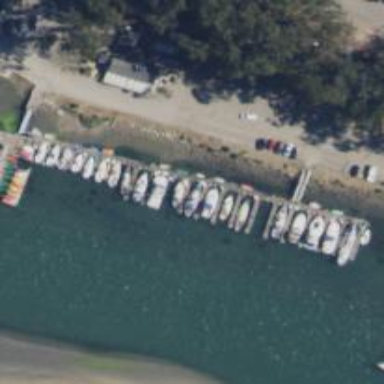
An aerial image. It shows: Pier with mooring facilities.